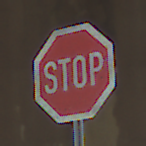
Verkehrszeichen: Stop
Umgebung: Roofed, Beach
Tageszeit: Midday
Wetter: Overcast
Licht: Natural
Jahreszeit: NotSpecified
Kontrast: LowContrast